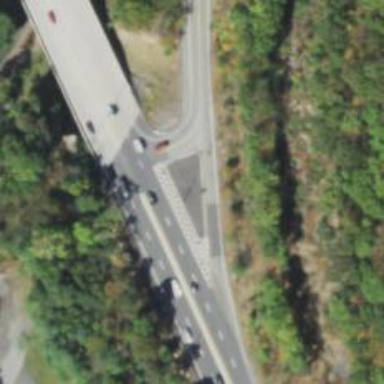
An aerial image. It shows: Tertiary link road with asphalt surface.